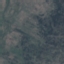
Land use / land cover: HerbaceousVegetation